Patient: sex M, age 61
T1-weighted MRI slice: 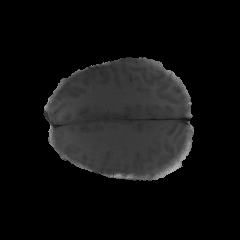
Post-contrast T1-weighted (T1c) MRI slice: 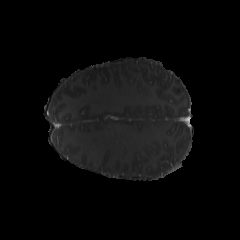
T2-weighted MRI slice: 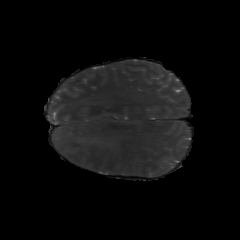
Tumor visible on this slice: yes
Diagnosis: Glioblastoma, IDH-wildtype
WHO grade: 4